Question: Count the number of objects in the diagram.
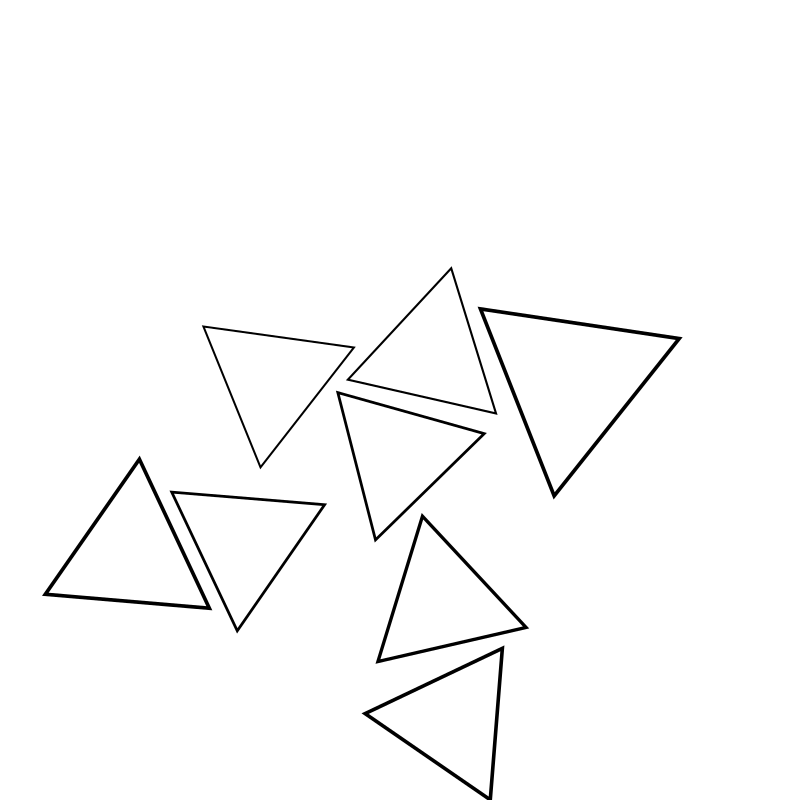
Answer: 8